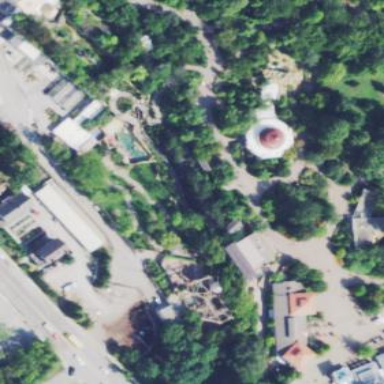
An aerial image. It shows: Attraction enclosed by fence.